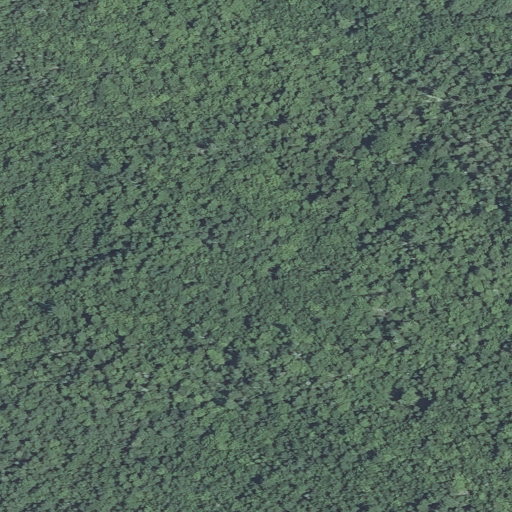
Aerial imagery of mountain in Maine named Porcupine Mountain containing mixed forest, deciduous forest, evergreen forest, and woody wetlands